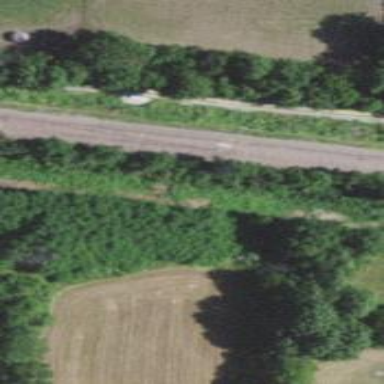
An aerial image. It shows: Railway siding with rails.